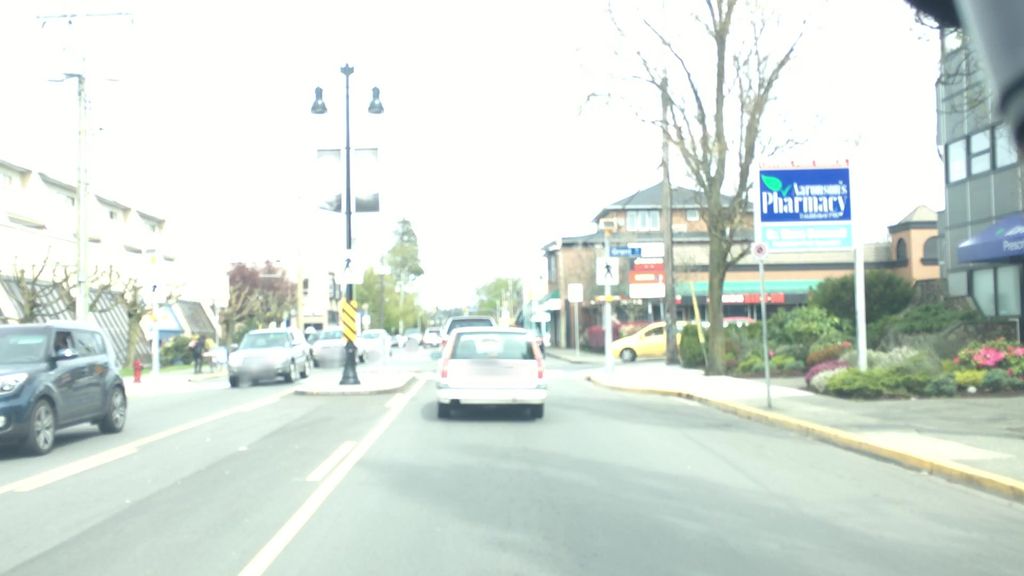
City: victoria